Field crop: maize
Growth stage: 2
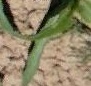
Species: maize